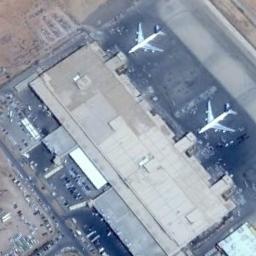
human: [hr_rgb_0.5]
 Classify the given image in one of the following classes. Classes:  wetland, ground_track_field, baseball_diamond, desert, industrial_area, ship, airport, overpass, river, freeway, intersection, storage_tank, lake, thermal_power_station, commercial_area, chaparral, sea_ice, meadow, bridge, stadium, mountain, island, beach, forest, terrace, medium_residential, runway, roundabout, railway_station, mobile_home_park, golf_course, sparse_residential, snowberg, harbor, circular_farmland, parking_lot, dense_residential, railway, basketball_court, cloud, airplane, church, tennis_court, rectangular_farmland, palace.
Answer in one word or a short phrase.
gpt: airplane